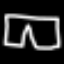
Label: pants